Question: I'm trying to make a popularity bar like that of Spotify

Anyone know of any good tutorials (havn't been able to find any). Or have any code builds of their own?
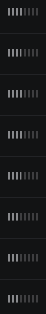
Answer: Here is a pure HTML and CSS solution. You could also do this with SVG.
<URL>
HTML
'''
<div class="pop_line active">
</div>
<div class="pop_line active">
</div>
<div class="pop_line active">
</div>
<div class="pop_line">
</div>
<div class="pop_line">
</div>
'''
CSS
'''
.pop_line{
background:#444;
border-radius:3px;
width:5px;
height:20px;
float:left;
margin:2px;
}
.pop_line.active{
background:#999;
}
html{
background:#111;
}
'''